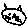
Label: cat